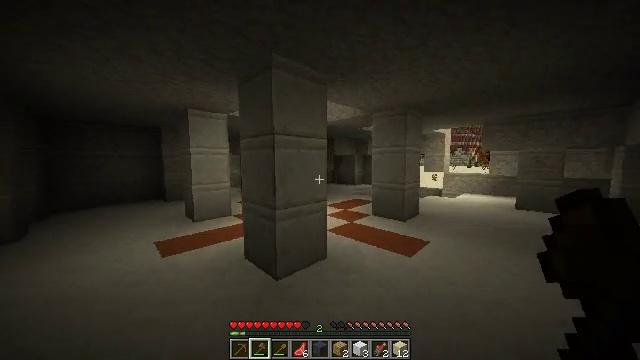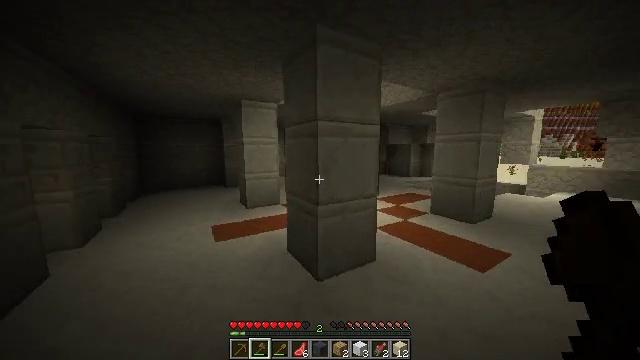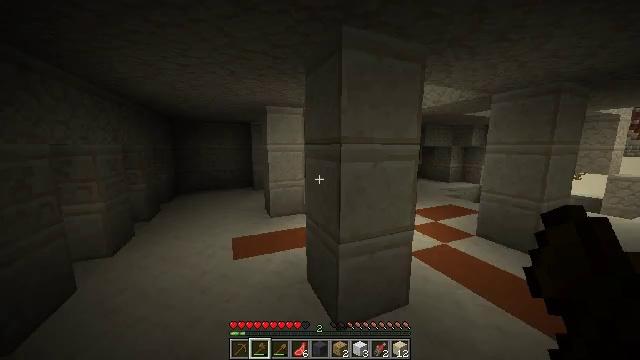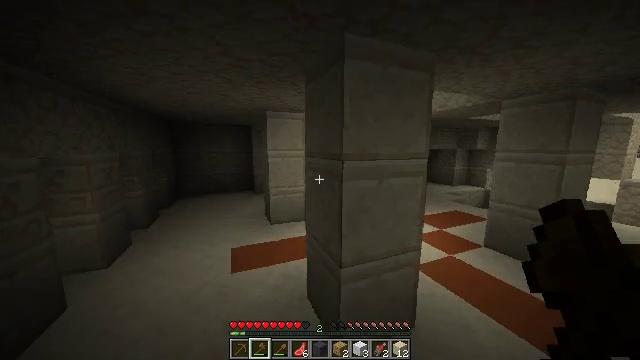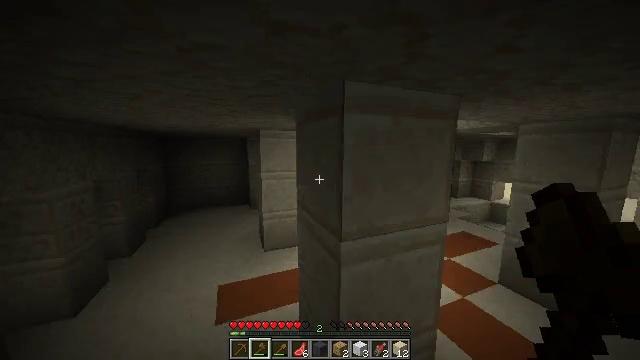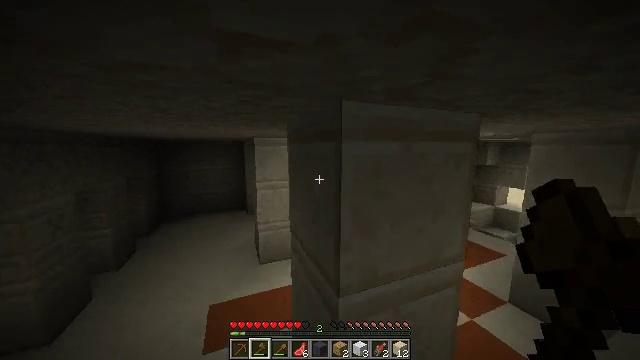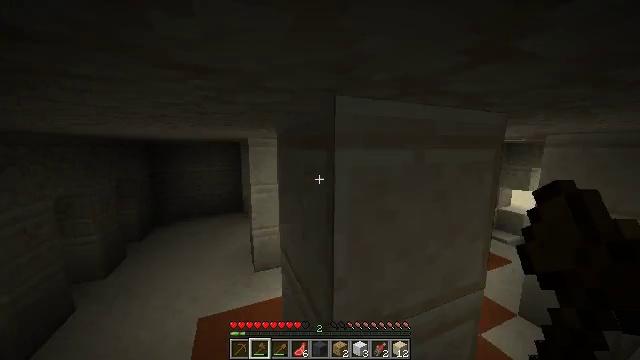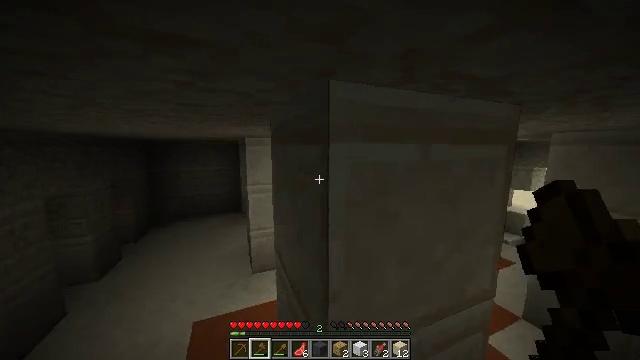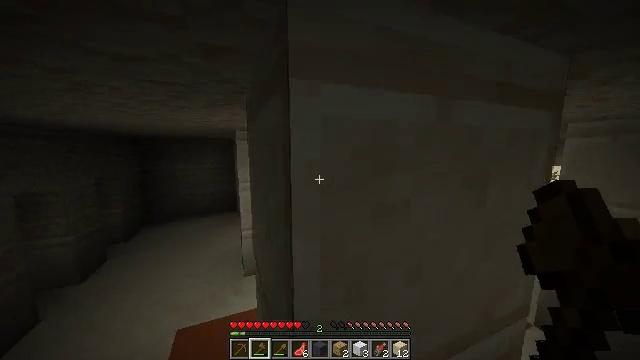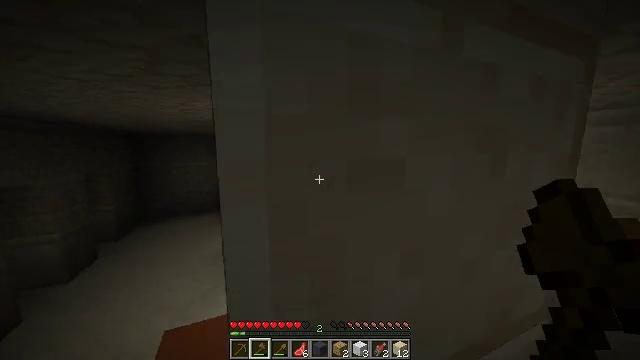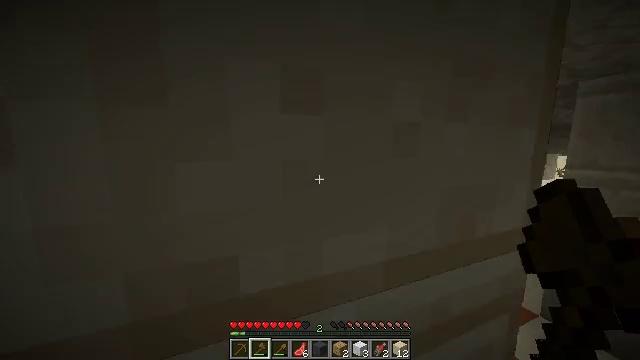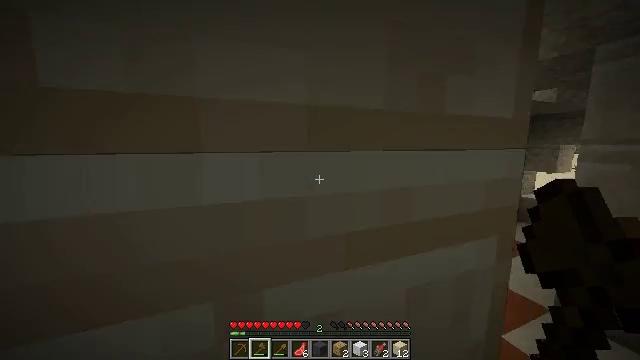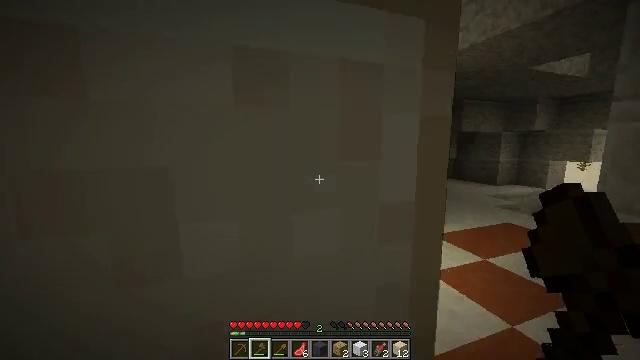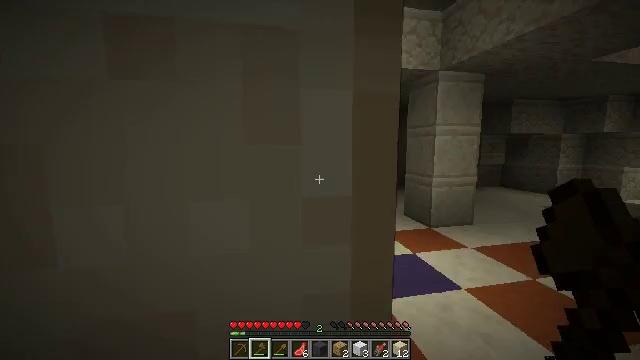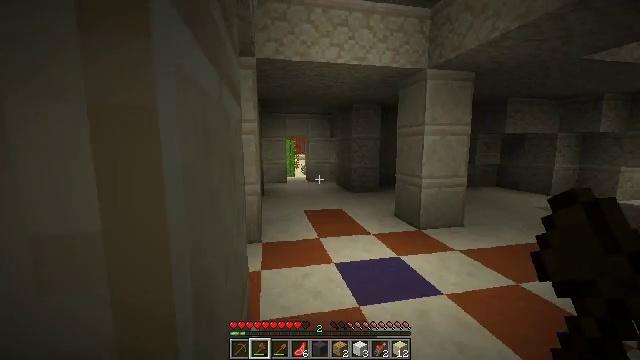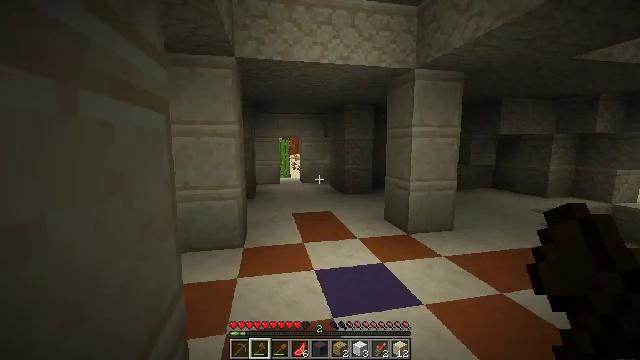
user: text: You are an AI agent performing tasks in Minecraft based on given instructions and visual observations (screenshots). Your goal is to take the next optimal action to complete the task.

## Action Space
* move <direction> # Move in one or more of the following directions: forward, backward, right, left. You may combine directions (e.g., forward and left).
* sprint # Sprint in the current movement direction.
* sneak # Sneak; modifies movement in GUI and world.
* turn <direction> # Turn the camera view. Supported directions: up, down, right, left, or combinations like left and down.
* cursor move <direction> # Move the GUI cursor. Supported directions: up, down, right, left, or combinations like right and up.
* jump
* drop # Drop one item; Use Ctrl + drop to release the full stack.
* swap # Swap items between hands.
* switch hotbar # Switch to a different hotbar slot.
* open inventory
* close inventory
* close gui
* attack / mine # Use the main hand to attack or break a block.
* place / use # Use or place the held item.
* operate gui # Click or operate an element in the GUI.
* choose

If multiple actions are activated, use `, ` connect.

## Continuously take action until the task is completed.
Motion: motion action
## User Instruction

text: Collect blue terracotta from structures.
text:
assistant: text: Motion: move forward, sprint, turn left and down
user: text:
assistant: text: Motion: move forward, sprint, turn left, jump
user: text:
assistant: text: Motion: move forward, sprint, jump
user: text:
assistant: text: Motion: move forward, sprint, jump
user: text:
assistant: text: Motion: move forward and move right, sprint, jump
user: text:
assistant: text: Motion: move forward and move right, sprint, jump
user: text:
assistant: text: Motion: move forward and move right, sprint
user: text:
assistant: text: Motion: move forward and move right, sprint
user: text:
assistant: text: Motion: move forward and move right, sprint
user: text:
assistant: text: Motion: move forward and move right, sprint
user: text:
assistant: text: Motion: move forward and move right, sprint
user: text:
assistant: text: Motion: move forward and move right, sprint, turn left
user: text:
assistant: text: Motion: move forward and move right, sprint, turn left and up
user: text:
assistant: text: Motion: move forward and move right, sprint
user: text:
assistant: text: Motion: move forward and move right, sprint
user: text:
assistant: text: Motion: move forward and move right, sprint
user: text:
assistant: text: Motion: move forward and move right, sprint
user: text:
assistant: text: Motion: move forward, sprint
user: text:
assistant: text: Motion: move forward, sprint
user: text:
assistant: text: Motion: move forward, sprint
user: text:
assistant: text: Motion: move forward, sprint
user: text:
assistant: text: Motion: move forward, sprint
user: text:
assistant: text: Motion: move forward, sprint, turn left
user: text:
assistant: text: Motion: move forward, sprint, turn left
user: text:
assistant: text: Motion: move forward, sprint, turn left
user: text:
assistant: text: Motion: move forward, sprint, turn left
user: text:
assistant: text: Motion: move forward, sprint, turn left
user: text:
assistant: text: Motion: move forward, sprint, jump
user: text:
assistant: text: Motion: move forward, sprint, jump
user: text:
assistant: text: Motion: move forward, sprint, jump